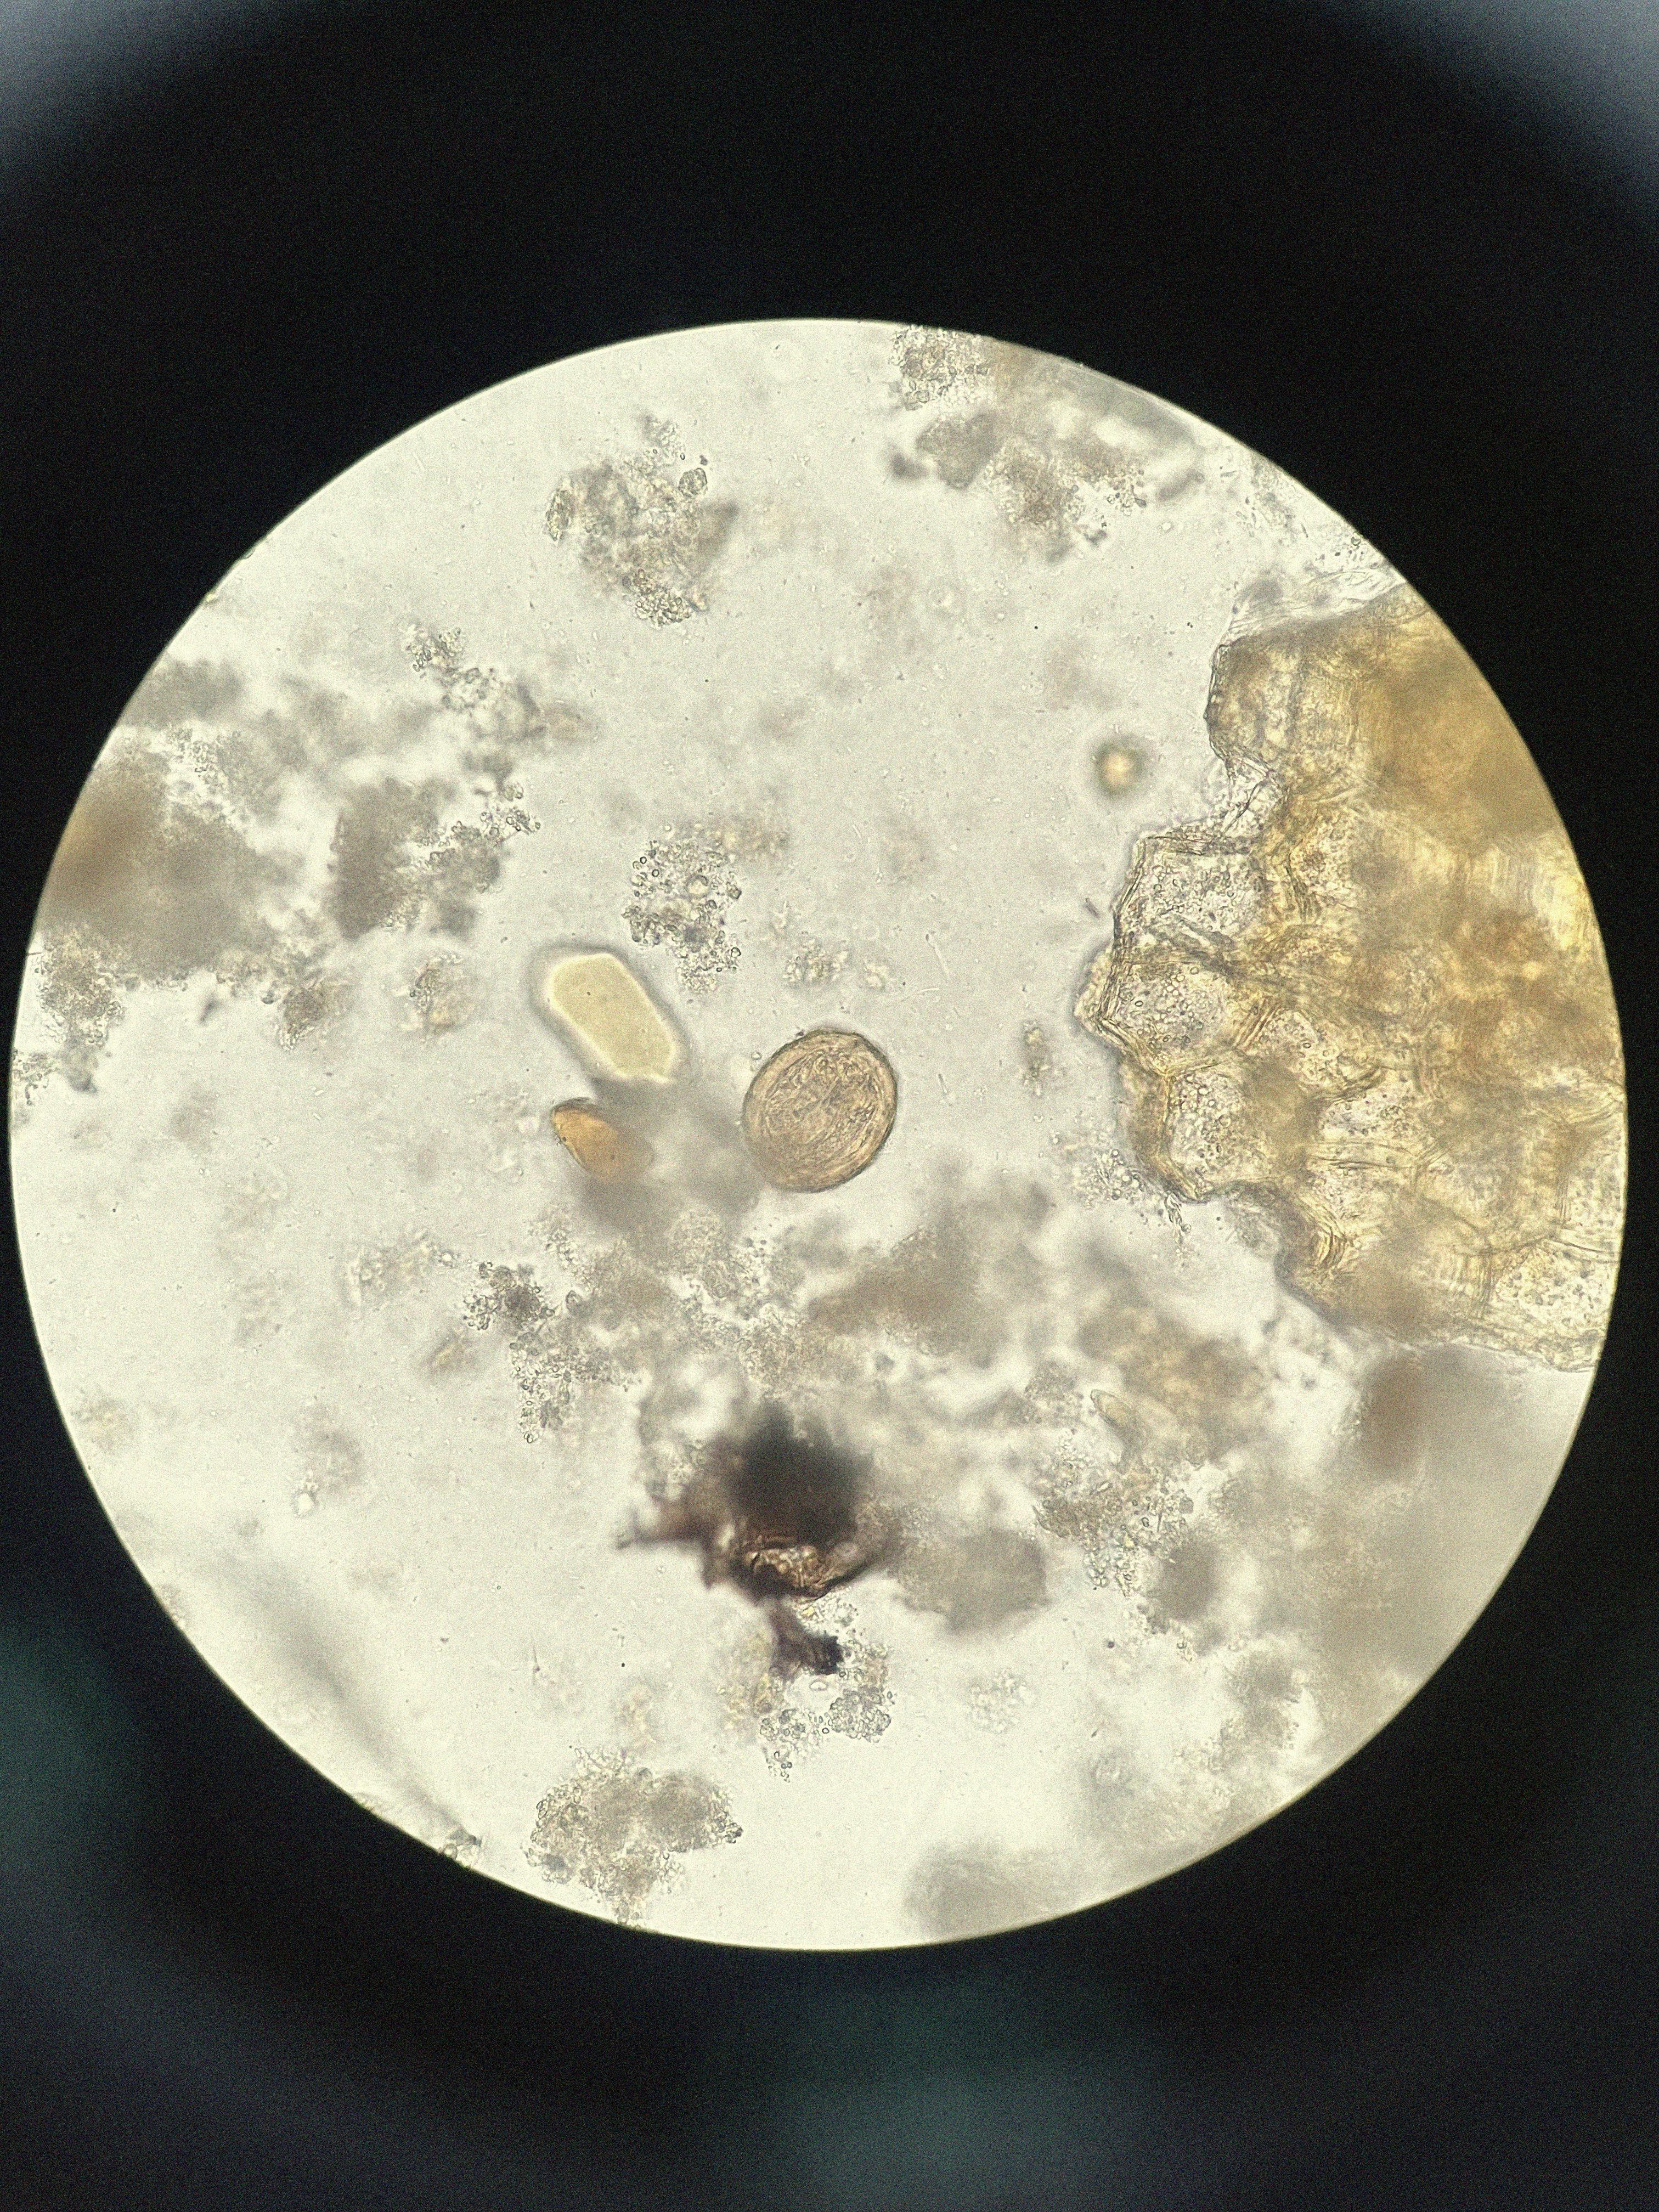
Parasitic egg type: Ascaris lumbricoides